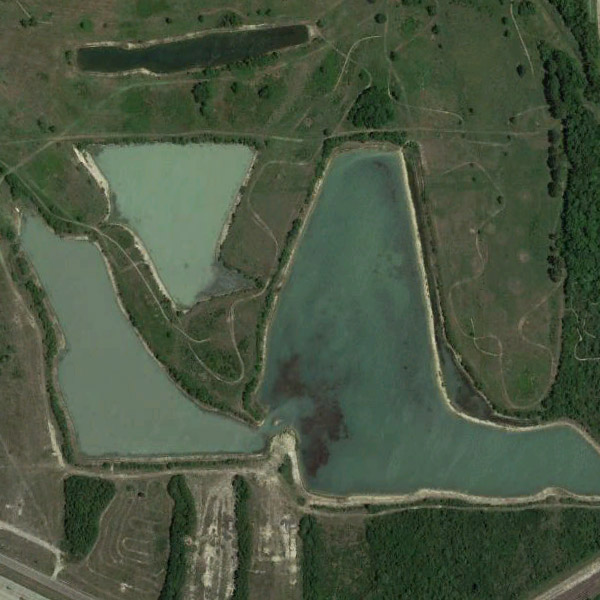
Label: Pond